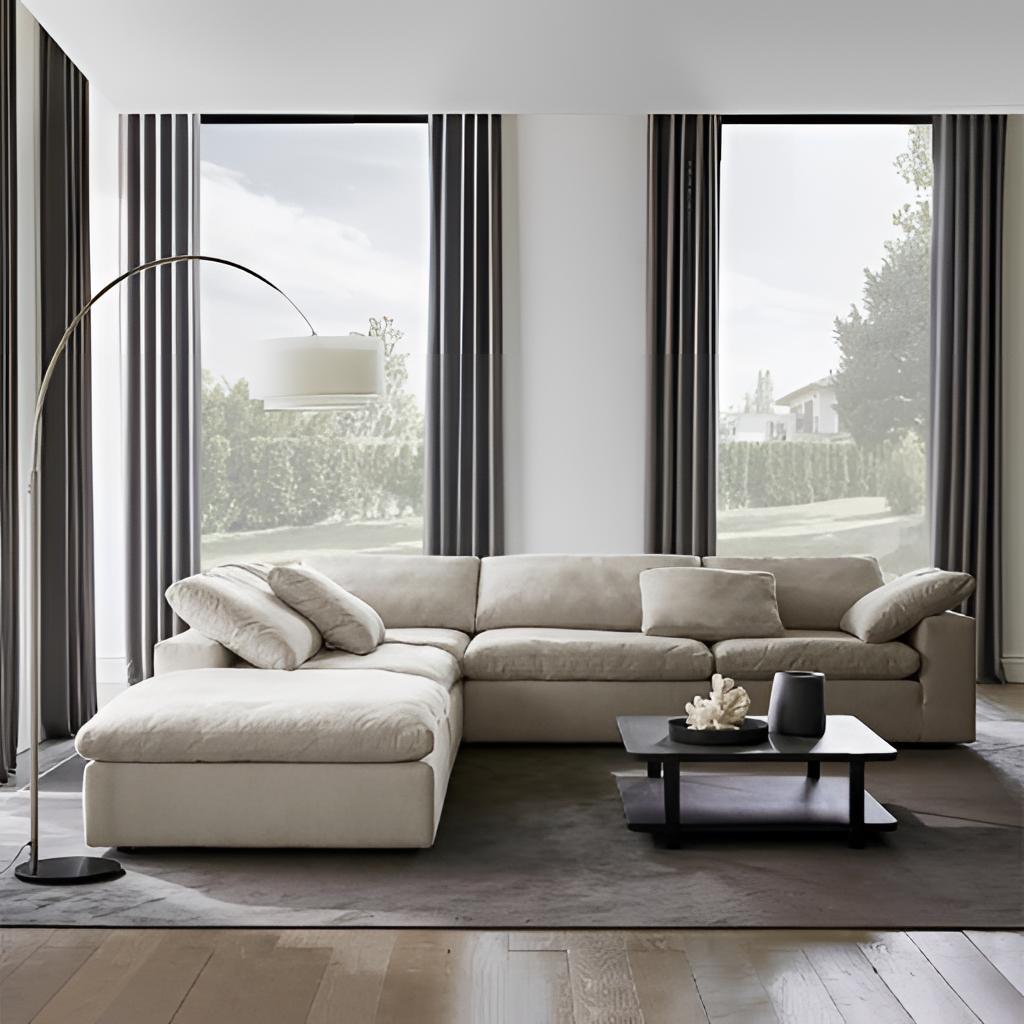
living room, beige fabric sectional sofa, contemporary, fabric wallpaper, with solid pattern, wood flooring, with plank pattern